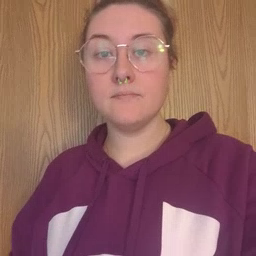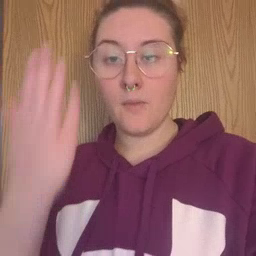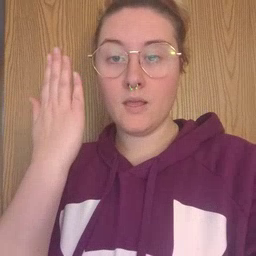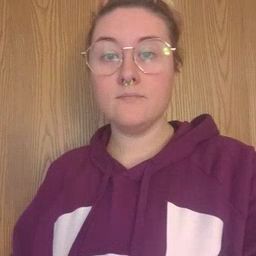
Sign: morning